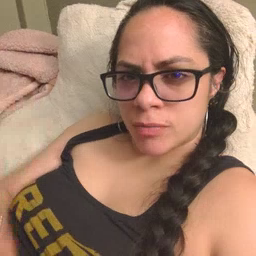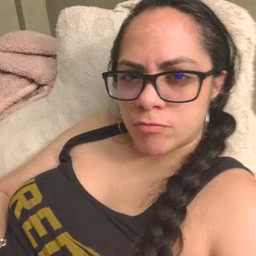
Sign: mad